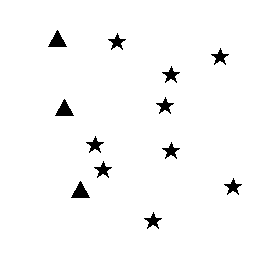
Squares: 0
Triangles: 3
Stars: 9
Total shapes: 12